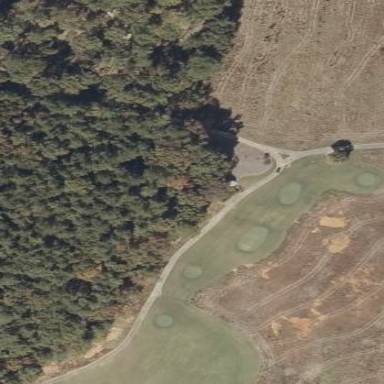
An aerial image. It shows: Rough area on grassy golf course.